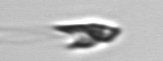
Label: Chrysochromulina_lanceolata